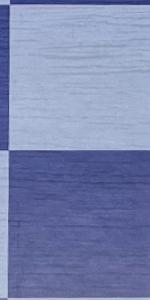
Label: Empty